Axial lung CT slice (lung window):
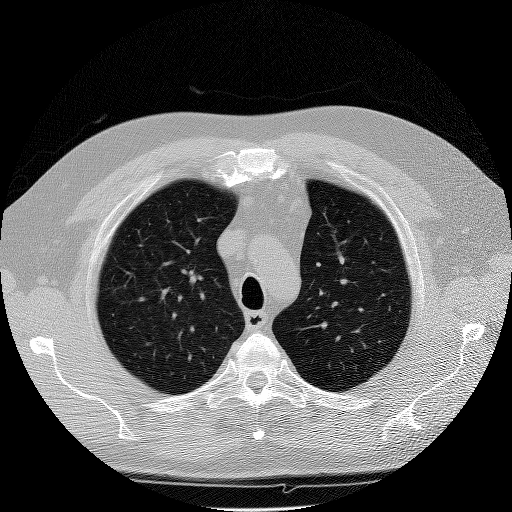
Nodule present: no